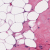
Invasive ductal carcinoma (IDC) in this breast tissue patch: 0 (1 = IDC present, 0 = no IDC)